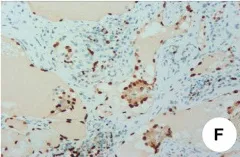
Postoperative pathological examinations. (F) ERG staining: ERG(+) (IHC x 20).
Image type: pathology (immunostaining)